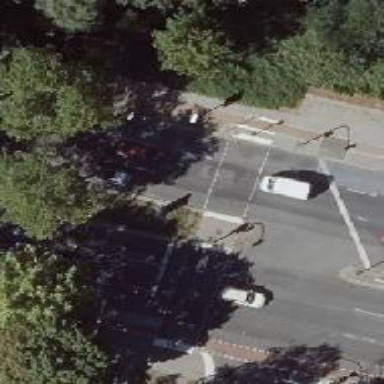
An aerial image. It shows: Footway crossing with traffic signals and central island.